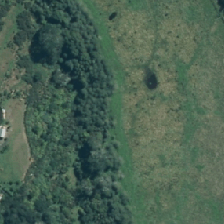
Land cover: broadleaved_indigenous_hardwood